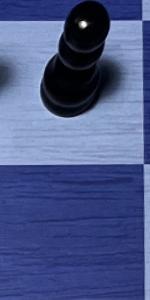
Label: Empty